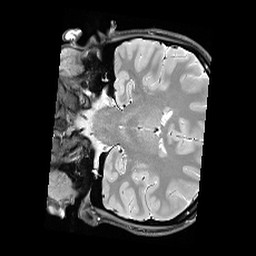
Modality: PDw
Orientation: coronal
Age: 23
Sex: female
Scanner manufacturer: siemens
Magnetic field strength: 3 T
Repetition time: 6.49 s
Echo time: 0.016 s